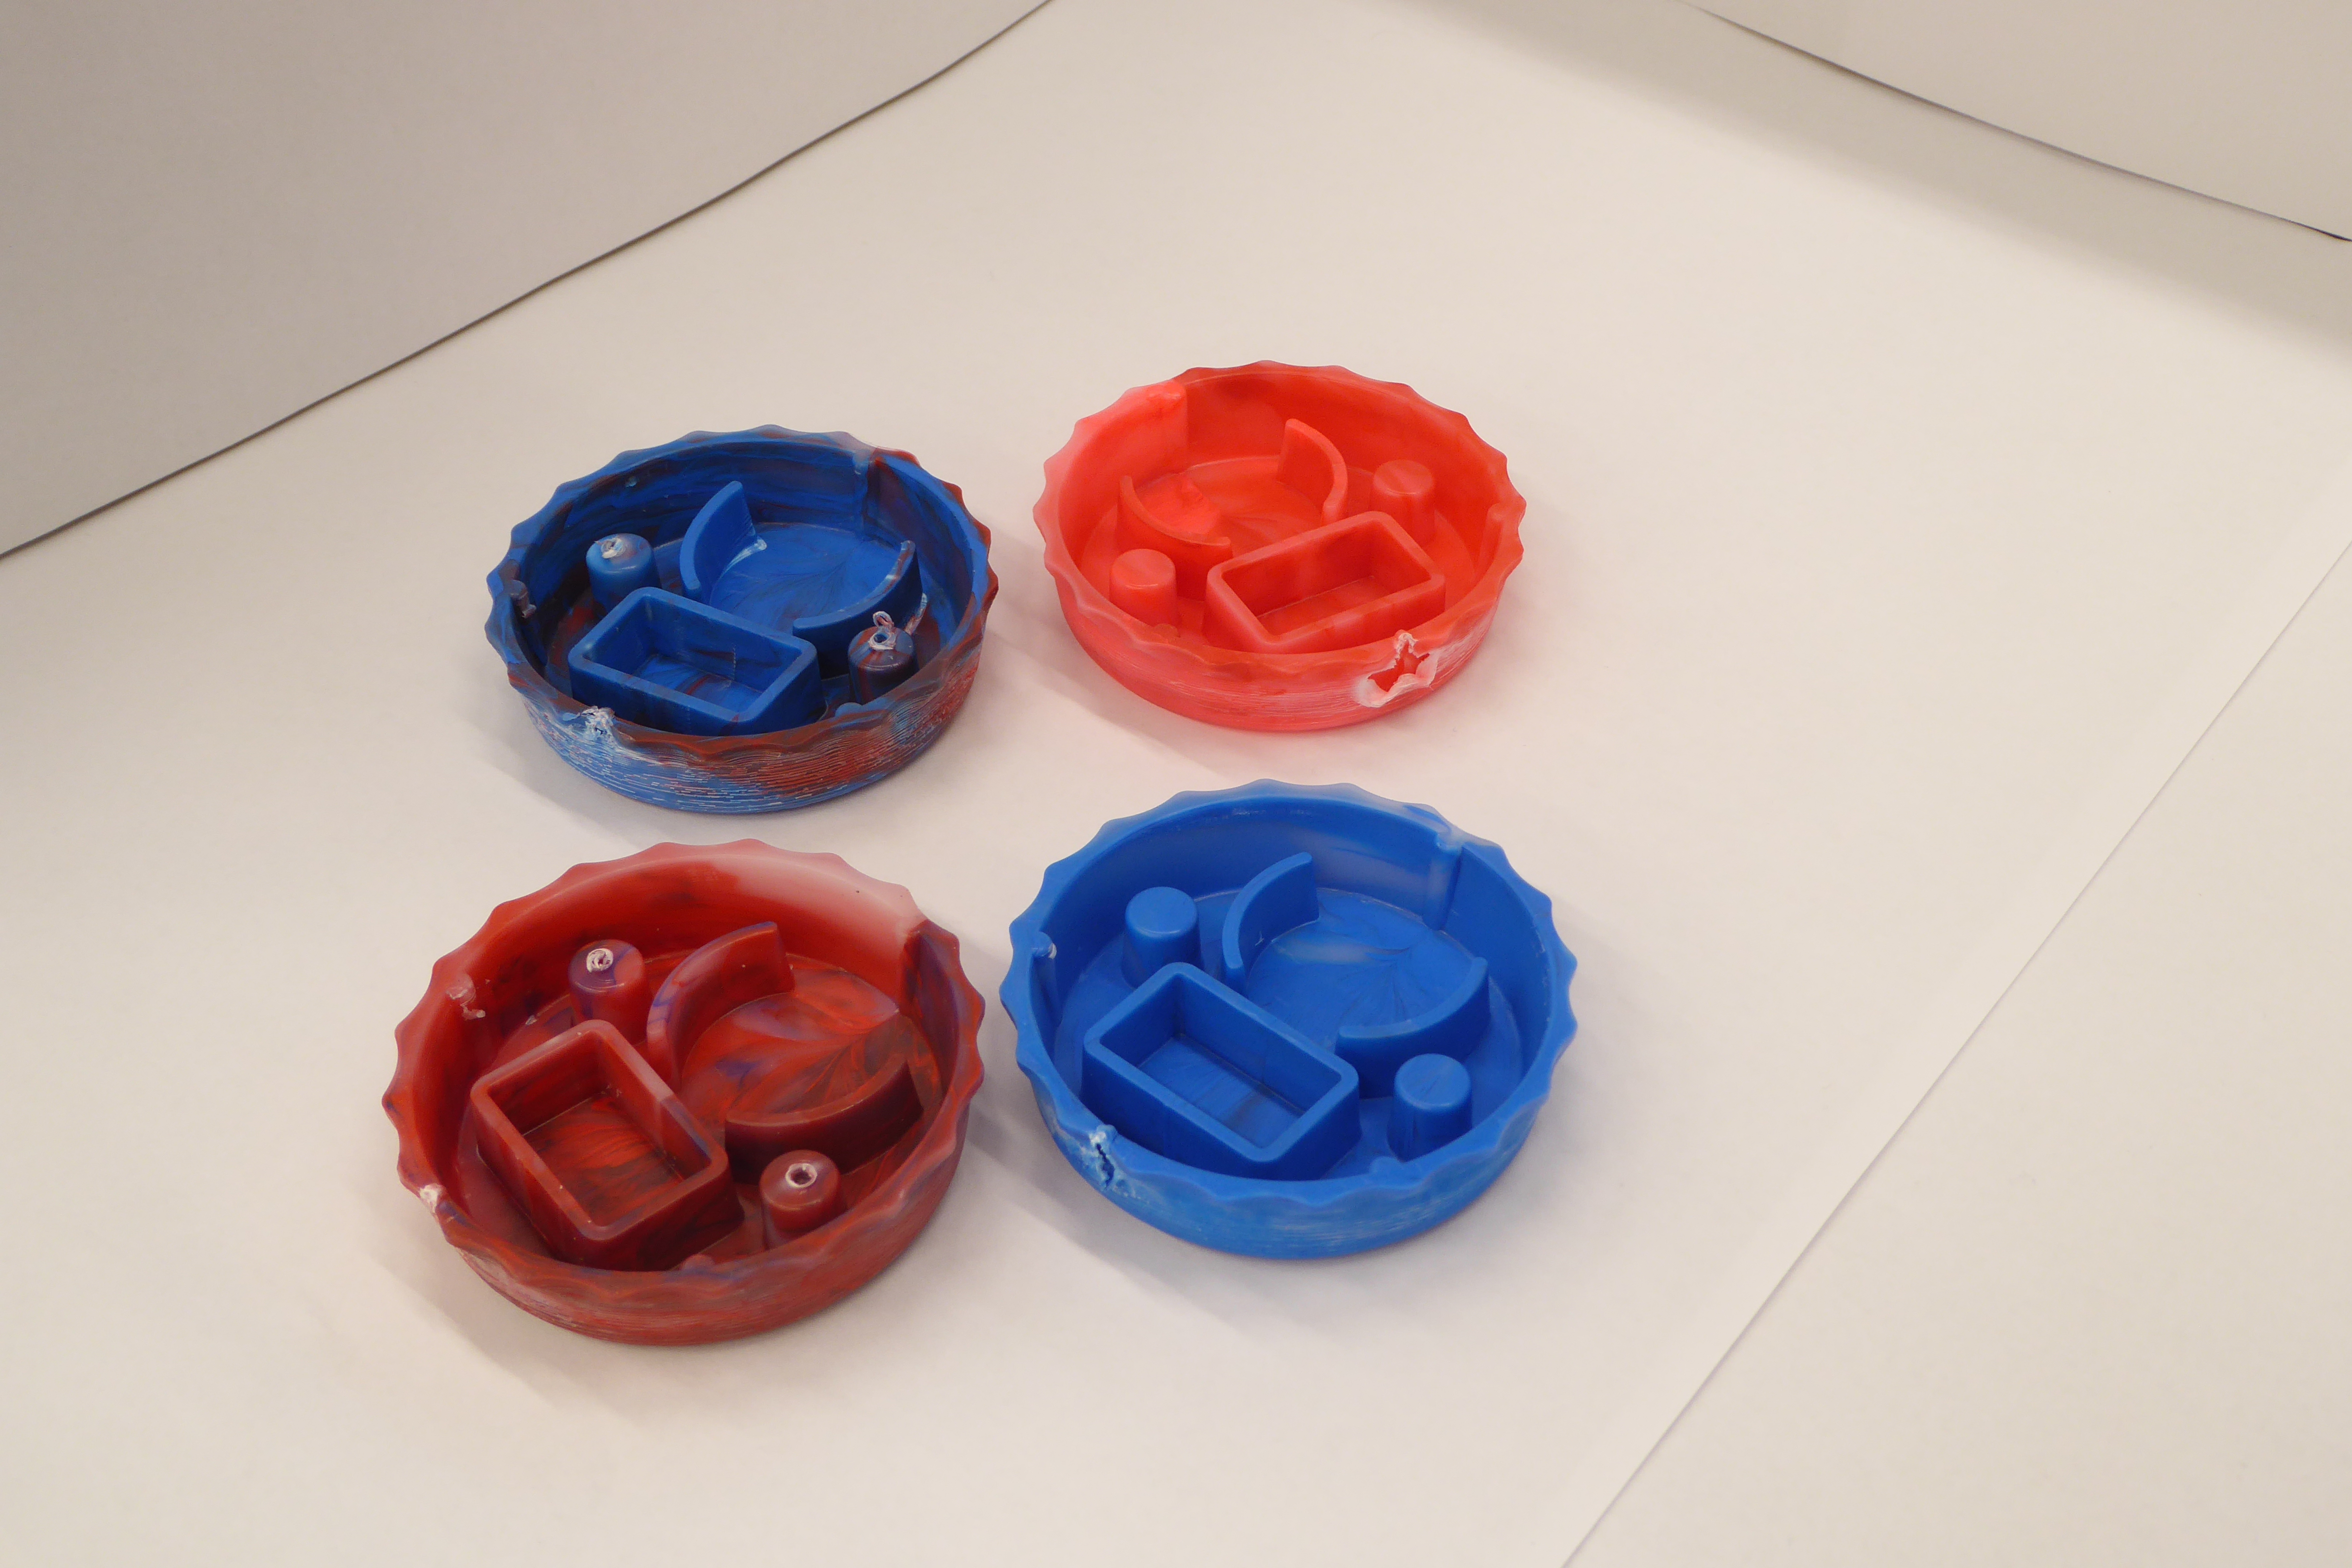
Label: Bottle Opener - Cover